Current action and preconditions to check: path_clear

Your task: For each precondition in the list above, predict whether it will hold at this action.

Consider the current scene as observed from the mobile robot's camera, and analyze the predicted future states of all dynamic agents (e.g., people, animals, vehicles, or any moving entities) within the NEXT SECOND.

IMPORTANT: Only answer "very likely" if you are absolutely certain—based on strong, clear evidence—that a dynamic agent will violate the precondition in the predicted future state. Do NOT answer "very likely" for unlikely, ambiguous, or low-probability risks.

Ask yourself for each precondition: Is there a high probability, with clear and convincing evidence, that the predicted future states of any dynamic agent will interfere with the predicted future state of the currently executing action within the NEXT SECOND, causing that precondition to fail?

Assess the risk level based on these predictions. Use "likely" or "very likely" if motions create a clear risk of interference.

Use "neutral" or "improbable" if agents are nearby but their predicted paths are clearly diverging or non-conflicting.

Failure Risk Categories: "very improbable", "improbable", "neutral", "likely", "very likely"

Answer Format: Output ONLY the probability_of_failure value from these categories: "very improbable", "improbable", "neutral", "likely", "very likely"

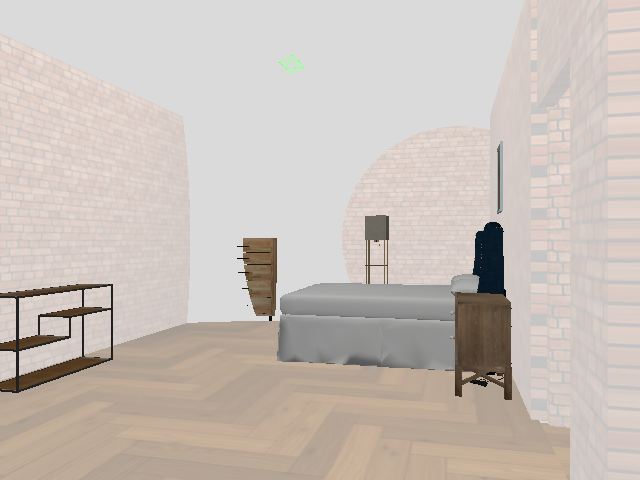

Answer: very improbable